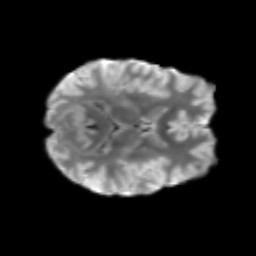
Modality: T2w
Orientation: axial
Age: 25
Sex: female
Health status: healthy
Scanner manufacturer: siemens
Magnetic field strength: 3 T
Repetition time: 3.6 s
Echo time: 0.092 s